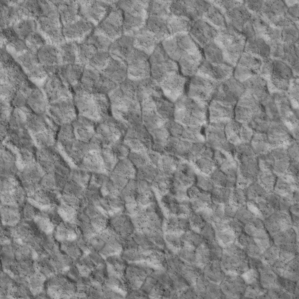
Label: non_frost